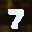
Label: 7